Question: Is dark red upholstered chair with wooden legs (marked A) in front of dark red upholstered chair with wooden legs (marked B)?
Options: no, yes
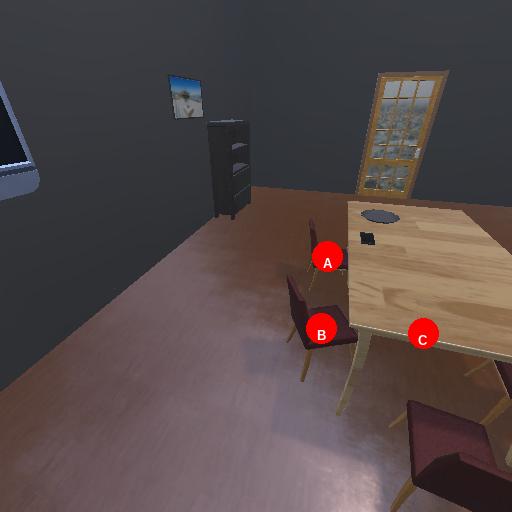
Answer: no